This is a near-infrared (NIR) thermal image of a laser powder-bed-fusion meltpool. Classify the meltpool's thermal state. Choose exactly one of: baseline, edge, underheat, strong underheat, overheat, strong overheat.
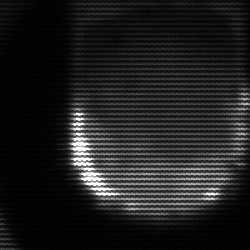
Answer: edge